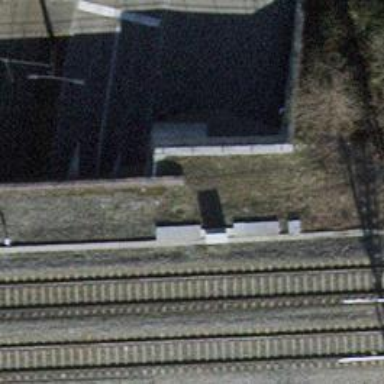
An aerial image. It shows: Sidewalk path with asphalt surface leading through tunnel.